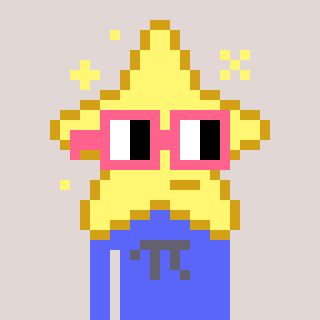
a pixel art character with square pink glasses, a star-shaped head and a purple-colored body on a warm background